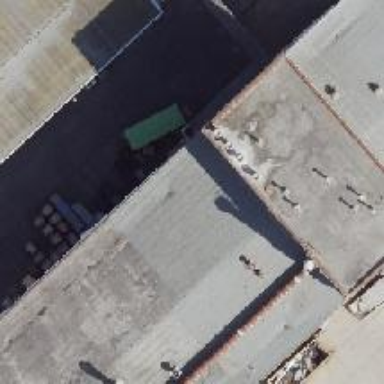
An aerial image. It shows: Part of building.